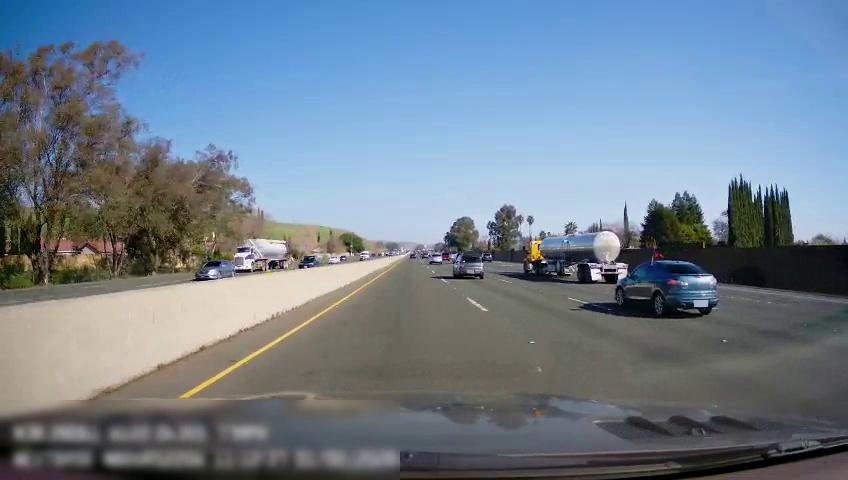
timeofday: Day
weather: Sunny
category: Drivable Space
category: Drivable Space
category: Vehicles | Other LV
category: Vehicles | Car
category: Vehicles | Car
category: Vehicles | Car
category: Vehicles | Car
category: Vehicles | SUV
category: Vehicles | SUV
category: Vehicles | Other LV
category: Vehicles | Car
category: Vehicles | Car
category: Vehicles | Car
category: Lanes | Alternate Lane
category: Lanes | Current Lane
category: Lanes | Current Lane
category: Lanes | Alternate Lane